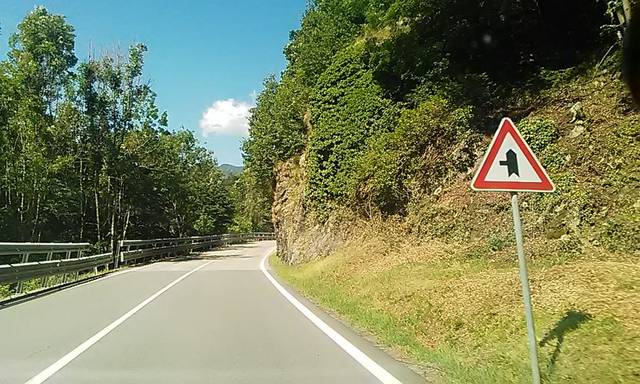
Region: Italy
Coordinates: 45.828, 8.174